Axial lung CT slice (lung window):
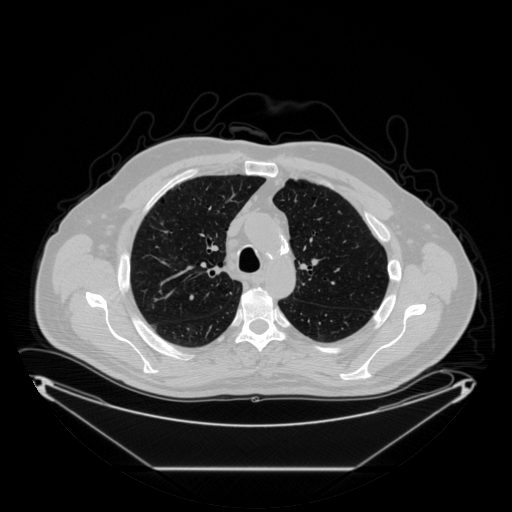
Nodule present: no